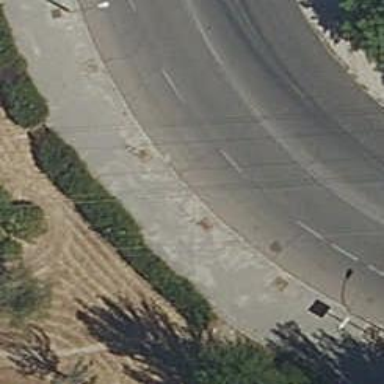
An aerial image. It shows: Footway surfaced with paving stones.